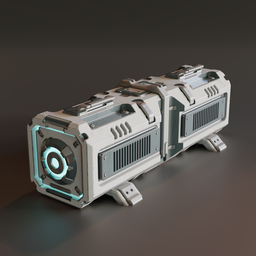
Label: tools